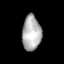
Tissue: lung
Cell type: Epithelial cells
Senescence score: 0.2401
Nuclear area (px): 654
Mean DAPI intensity: 175.332